Question: i am picking names from sql store procedure to display it in WEBGRID. I am usign MVC 3 and linq to sql.
but issue is that when i pick column names from database then it is not ordered as it is in Database.
e.g. in database it displays as
'''
EmpName EmpID EmpShift
'''
but in webgrid it appears
'''
Empid EmpShift EmpID
'''
Query:
'''
with times as (
SELECT t1.EmplID
, t3.EmplName
, min(t1.RecTime) AS InTime
, max(t2.RecTime) AS [TimeOut]
, t4.ShiftId as ShiftID
, t4.StAtdTime as ShStartTime
, t4.EndAtdTime as ShEndTime
, cast(min(t1.RecTime) as datetime) AS InTimeSub
, cast(max(t2.RecTime) as datetime) AS TimeOutSub
, t1.RecDate AS [DateVisited]
FROM AtdRecord t1
INNER JOIN
AtdRecord t2
ON t1.EmplID = t2.EmplID
AND t1.RecDate = t2.RecDate
AND t1.RecTime < t2.RecTime
inner join
HrEmployee t3
ON t3.EmplID = t1.EmplID
inner join AtdShiftSect t4
ON t3.ShiftId = t4.ShiftId
group by
t1.EmplID
, t3.EmplName
, t1.RecDate
, t4.ShiftId
, t4.StAtdTime
, t4.EndAtdTime
)
SELECT
EmplID
,EmplName
,ShiftId As ShiftID
,InTime
,[TimeOut]
,convert(char(5),cast([TimeOutSub] - InTimeSub as time), 108) TotalWorkingTime
,[DateVisited]
,CONVERT(char(5),CASE WHEN CAST([TimeOutSub] AS DATETIME) >= ShEndTime And ShiftID = 'S002'
Then LEFT(CONVERT(varchar(12), DATEADD(ms, DATEDIFF(ms, CAST(ShEndTime AS DATETIME), CAST([TimeOutSub] AS DATETIME)),0), 108),5)
WHEN CAST([TimeOutSub] AS DATETIME) >= ShEndTime And ShiftID = 'S001'
Then LEFT(CONVERT(varchar(12), DATEADD(ms, DATEDIFF(ms, CAST(ShEndTime AS DATETIME), CAST([TimeOutSub] AS DATETIME)),0), 108),5)
ELSE '00:00' END, 108) AS OverTime
FROM times order by EmplID, ShiftID, DateVisited
'''
Webgrid output:

webgrid code:
'''
public ActionResult showAllEmployees()
{
IEnumerable<GetAtdRecord_SpResult> EmployeeAtd = DataContext.GetAtdRecord_Sp(null).ToList();
var names = (from n in DataContext.HrEmployees select n).Distinct();
return View(EmployeeAtd);
}
'''
view:
'''
@{
var grid = new WebGrid(ViewData.Model);
}
@grid.GetHtml()
'''
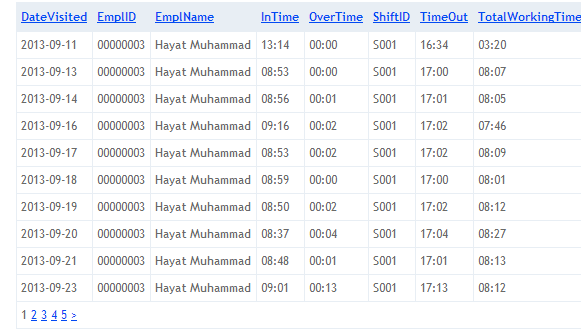
Answer: Default WebGrid Sorting Columns order is based on Alphabetical order. <URL>